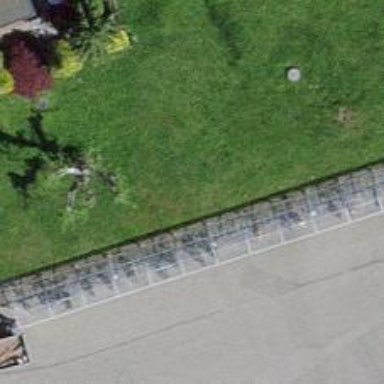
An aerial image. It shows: Bicycle parking facility.